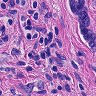
Metastatic tissue present: yes